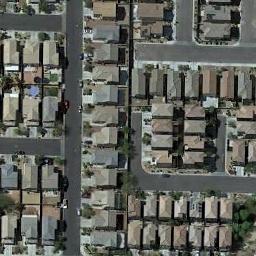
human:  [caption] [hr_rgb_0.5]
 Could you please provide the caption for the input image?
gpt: Most of the houses are next to each other .

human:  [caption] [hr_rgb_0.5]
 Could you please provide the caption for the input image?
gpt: The dense residential is next to the road .

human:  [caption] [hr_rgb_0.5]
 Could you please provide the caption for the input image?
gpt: There are many roads in densely populated areas and densely arranged houses and trees of different sizes and shapes .

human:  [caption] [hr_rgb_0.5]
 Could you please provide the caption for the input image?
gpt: A dense residential area has lots of houses of the same style while some roads go through the residential area .

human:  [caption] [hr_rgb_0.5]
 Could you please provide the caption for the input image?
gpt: There are many buildings arranged neatly on dense residential area .